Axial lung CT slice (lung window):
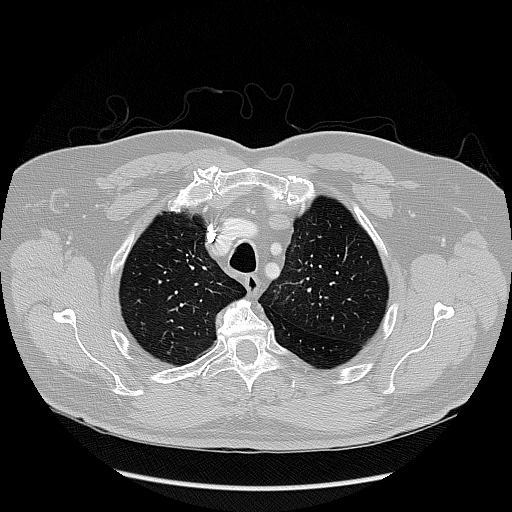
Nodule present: no